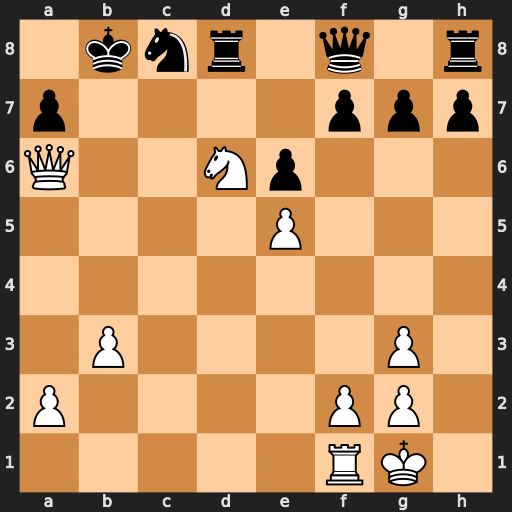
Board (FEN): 1knr1q1r/p4ppp/Q2Np3/4P3/8/1P4P1/P4PP1/5RK1
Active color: w
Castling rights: -
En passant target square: -
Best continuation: Qb7#